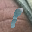
Label: 1